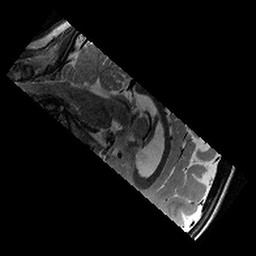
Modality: T2w
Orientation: sagittal
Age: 11
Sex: female
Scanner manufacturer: siemens
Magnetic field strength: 3 T
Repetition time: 9.23 s
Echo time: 0.067 s